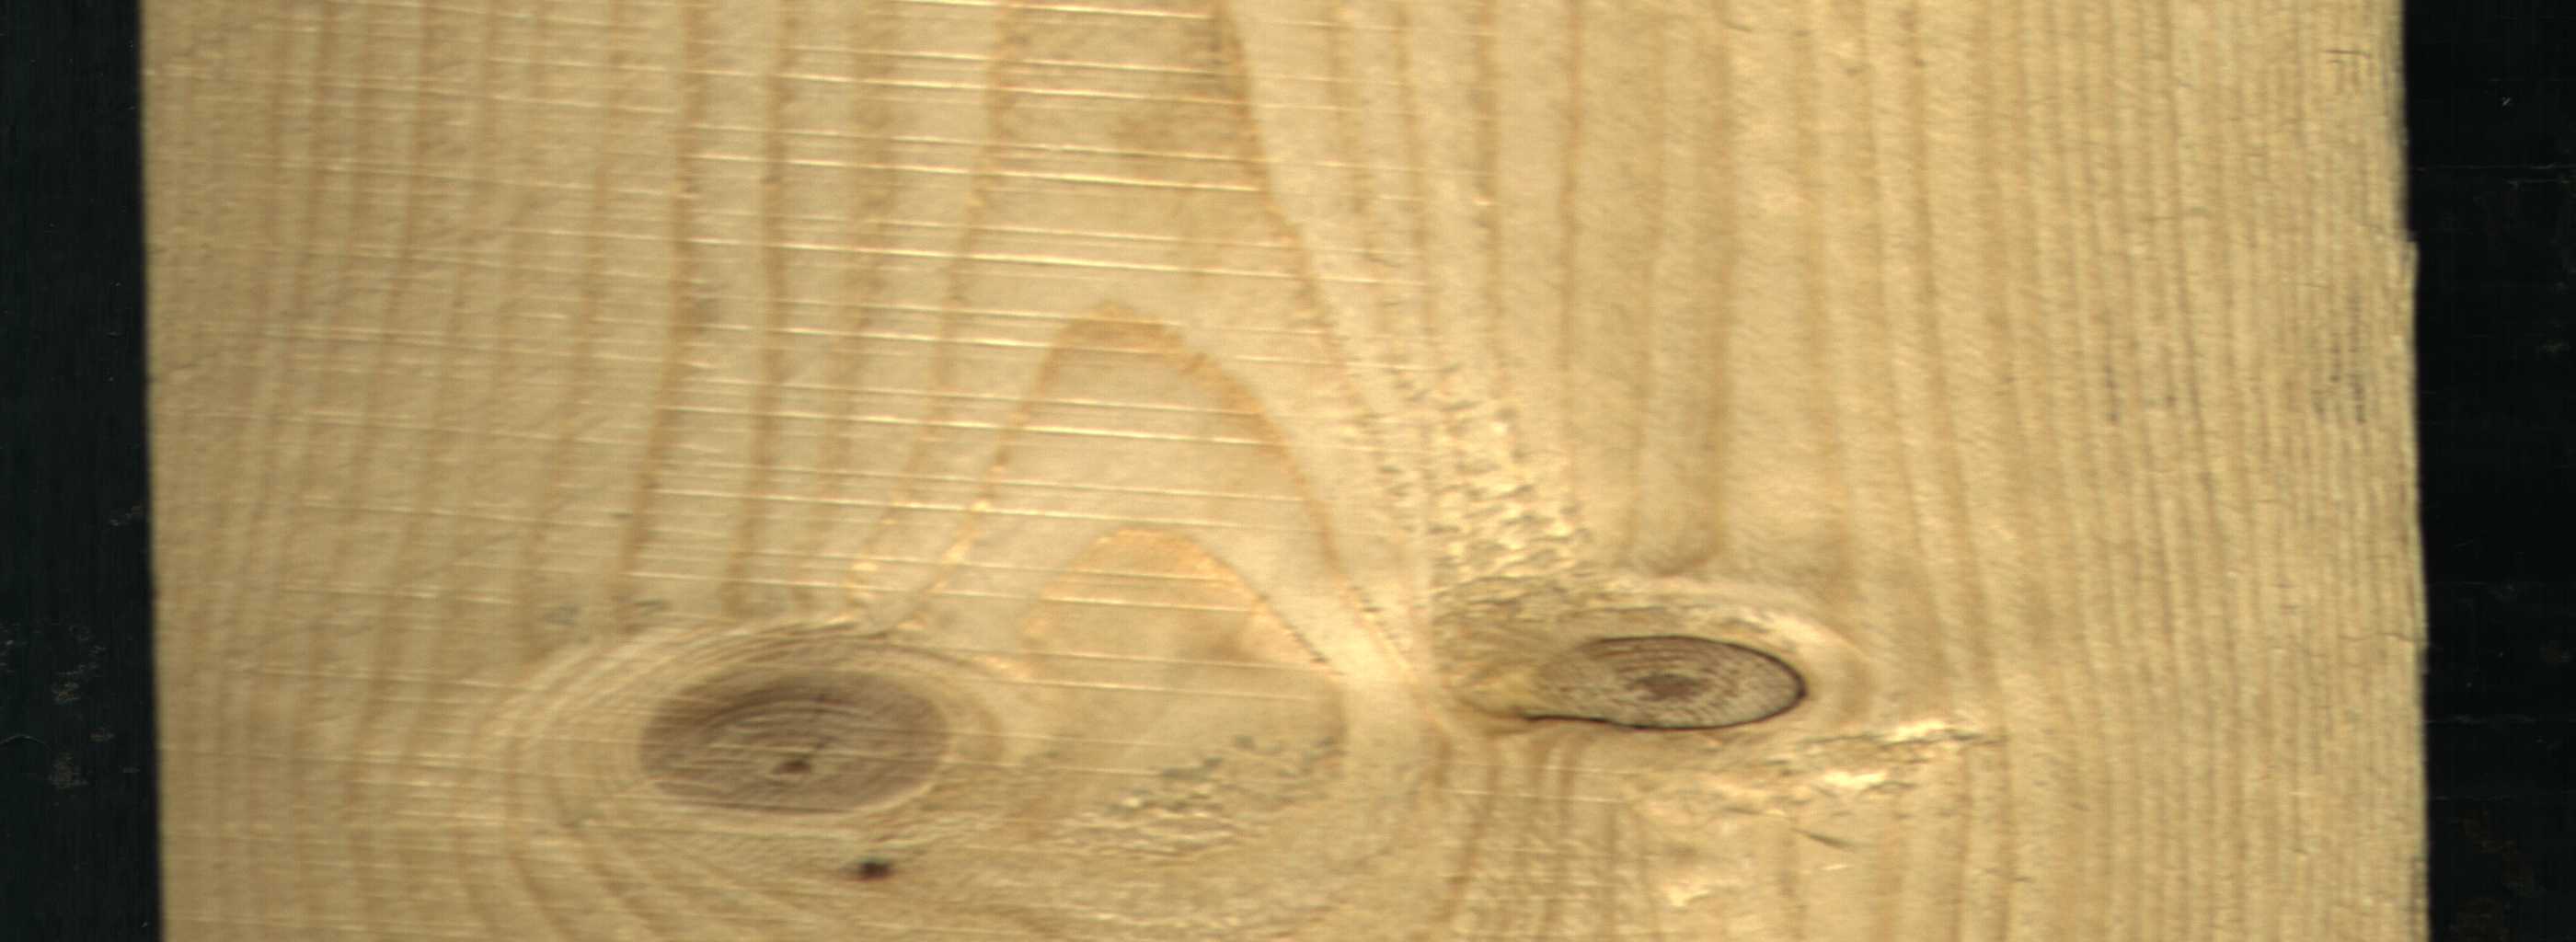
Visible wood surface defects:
resin
Dead_Knot
Live_Knot